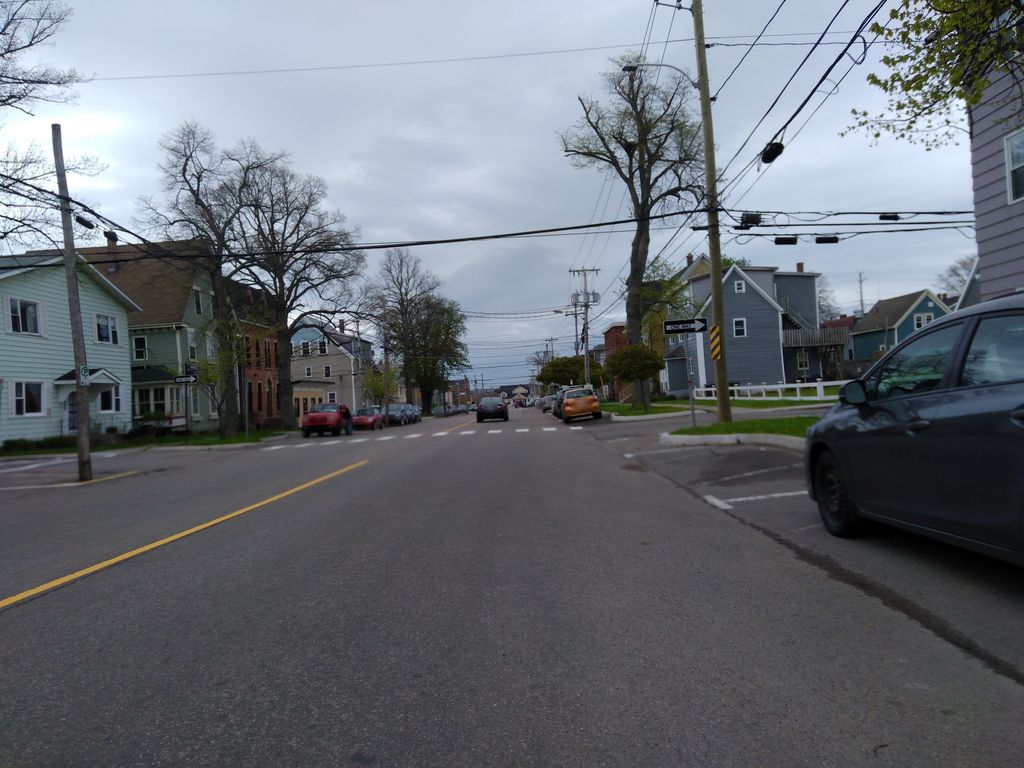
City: charlottetown